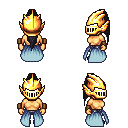
a pixel art fantasy rpg character, female body template, human, tanned skin, overskirt, metal pants, raven extra-long topknot hairstyle, gold helm, leather bracers, black slippers, four views (front, back, left, right), 2x2 character sprite sheet, small pixel art, hard edges, no anti-aliasing